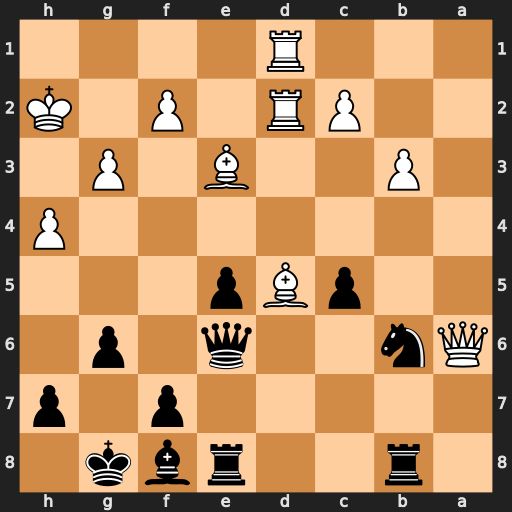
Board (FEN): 1r2rbk1/5p1p/Qn2q1p1/2pBp3/7P/1P2B1P1/2PR1P1K/3R4
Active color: b
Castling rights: -
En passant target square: -
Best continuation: Nxd5 Qxe6 fxe6